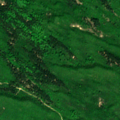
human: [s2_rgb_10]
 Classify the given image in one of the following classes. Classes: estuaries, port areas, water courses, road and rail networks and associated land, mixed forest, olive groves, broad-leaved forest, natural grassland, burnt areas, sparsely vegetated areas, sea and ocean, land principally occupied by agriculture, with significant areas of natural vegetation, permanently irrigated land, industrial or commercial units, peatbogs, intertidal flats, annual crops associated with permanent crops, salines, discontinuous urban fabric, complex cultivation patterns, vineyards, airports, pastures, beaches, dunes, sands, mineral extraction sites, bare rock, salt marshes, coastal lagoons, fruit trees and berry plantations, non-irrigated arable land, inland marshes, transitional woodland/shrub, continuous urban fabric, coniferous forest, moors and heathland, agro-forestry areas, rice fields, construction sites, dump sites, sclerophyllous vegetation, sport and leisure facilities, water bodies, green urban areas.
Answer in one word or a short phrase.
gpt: broad-leaved forest, mixed forest